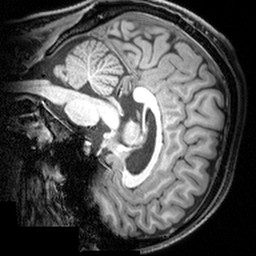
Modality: T1w
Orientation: sagittal
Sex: male
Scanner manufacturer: siemens
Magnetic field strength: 3 T
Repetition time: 1.9 s
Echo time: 0.00397 s